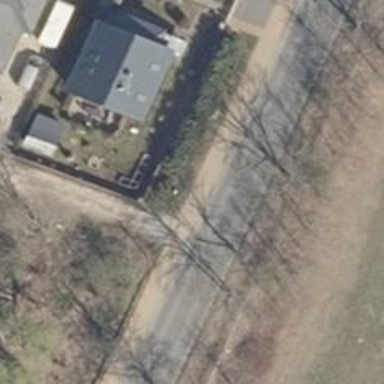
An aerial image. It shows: Residential road with ground surface.